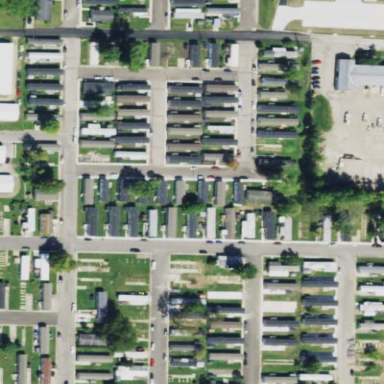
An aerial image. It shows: Residential area known as trailer park.